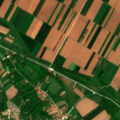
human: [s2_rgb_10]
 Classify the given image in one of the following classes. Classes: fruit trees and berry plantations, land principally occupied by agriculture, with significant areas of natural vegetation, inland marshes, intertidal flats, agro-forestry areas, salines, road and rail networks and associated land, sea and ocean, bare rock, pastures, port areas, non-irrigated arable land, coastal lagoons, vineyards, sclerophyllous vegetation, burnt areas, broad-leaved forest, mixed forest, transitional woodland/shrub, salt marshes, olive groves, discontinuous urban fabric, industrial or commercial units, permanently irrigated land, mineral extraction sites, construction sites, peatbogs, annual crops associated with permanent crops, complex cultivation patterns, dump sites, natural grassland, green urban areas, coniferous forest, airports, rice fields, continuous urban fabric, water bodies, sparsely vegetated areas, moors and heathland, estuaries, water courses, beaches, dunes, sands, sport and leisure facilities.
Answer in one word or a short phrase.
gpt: discontinuous urban fabric, non-irrigated arable land, complex cultivation patterns, land principally occupied by agriculture, with significant areas of natural vegetation